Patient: sex M, age 30
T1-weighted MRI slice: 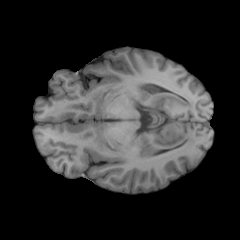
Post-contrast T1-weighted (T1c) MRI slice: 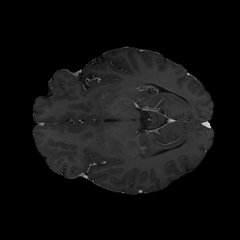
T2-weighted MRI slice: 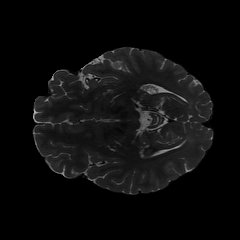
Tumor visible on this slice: no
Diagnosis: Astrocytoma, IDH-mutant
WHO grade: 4